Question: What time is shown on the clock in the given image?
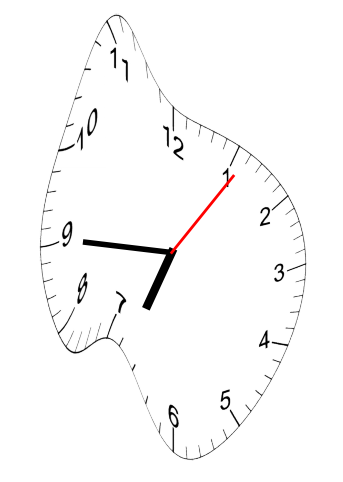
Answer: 06:45:06